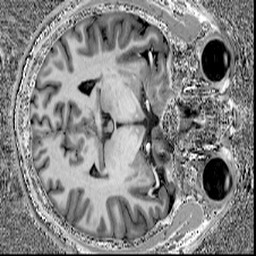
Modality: T1w
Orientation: axial
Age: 35
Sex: male
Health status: healthy
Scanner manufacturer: siemens
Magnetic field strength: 7 T
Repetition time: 4.3 s
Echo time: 0.00227 s